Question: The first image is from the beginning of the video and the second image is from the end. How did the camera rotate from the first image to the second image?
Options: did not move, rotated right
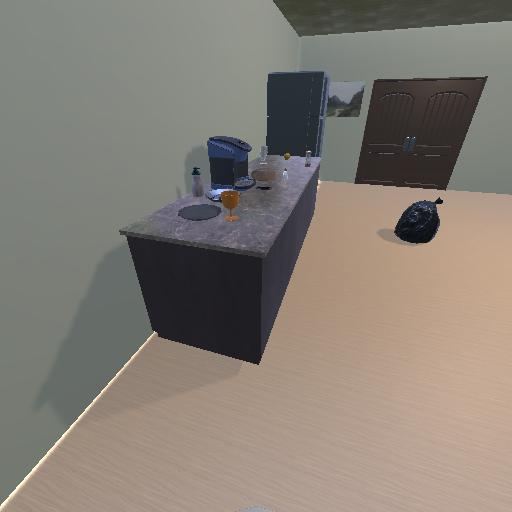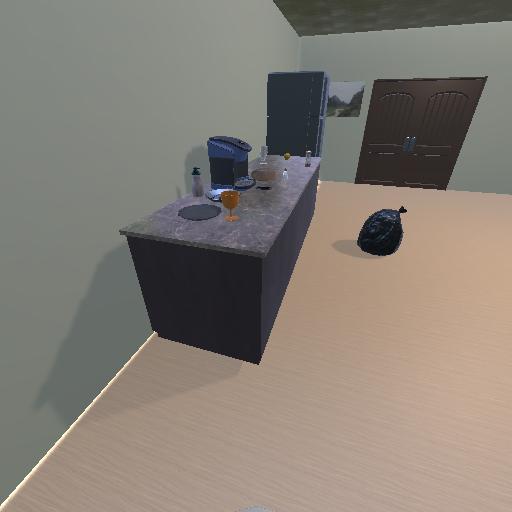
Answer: did not move